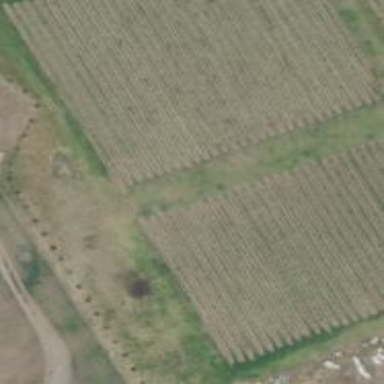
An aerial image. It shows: Agricultural area marked by row of trees.